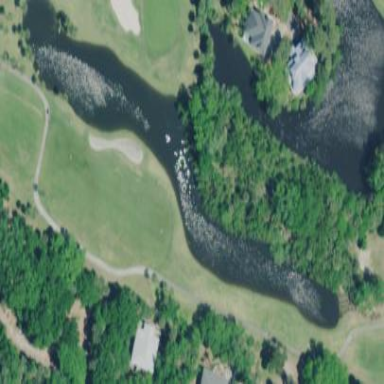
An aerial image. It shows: Water hazard in golf course. The hazard is natural water feature.